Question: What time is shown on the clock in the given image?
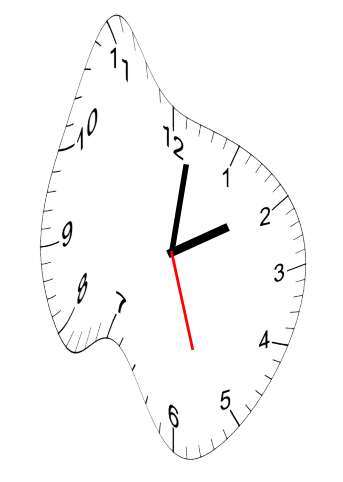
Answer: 02:01:27